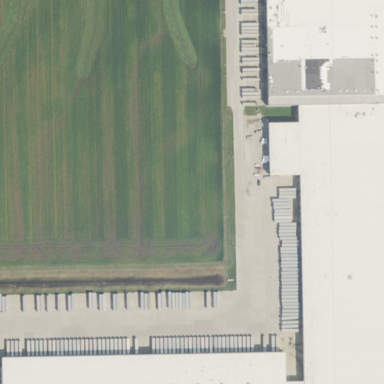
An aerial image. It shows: Warehouse building.